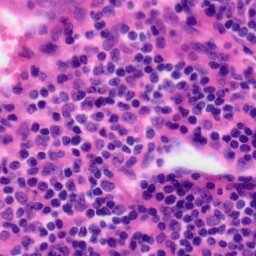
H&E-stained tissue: Tonsil